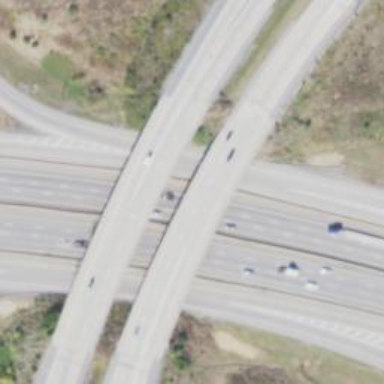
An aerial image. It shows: Bridge for trunk highway with expressway access.